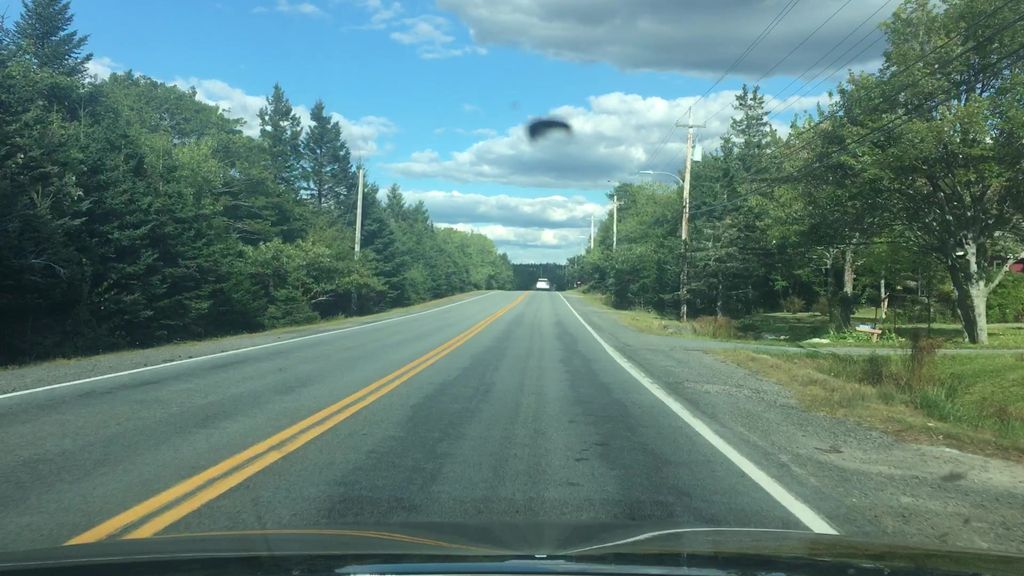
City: halifax